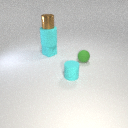
small green rubber sphere in front of small cyan rubber cube